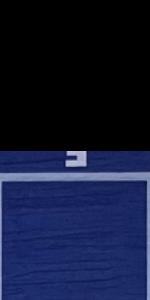
Label: Empty